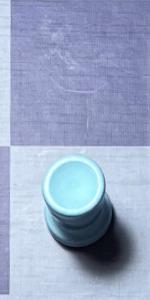
Label: Rook_White